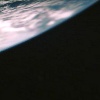
Label: space